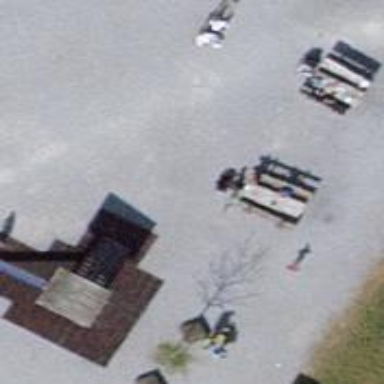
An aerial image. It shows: Brown picnic table in leisure land area.